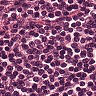
Metastatic tissue present: no